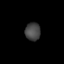
Tissue: lung
Cell type: Epithelial cells
Senescence score: 0.2304
Nuclear area (px): 268
Mean DAPI intensity: 69.608